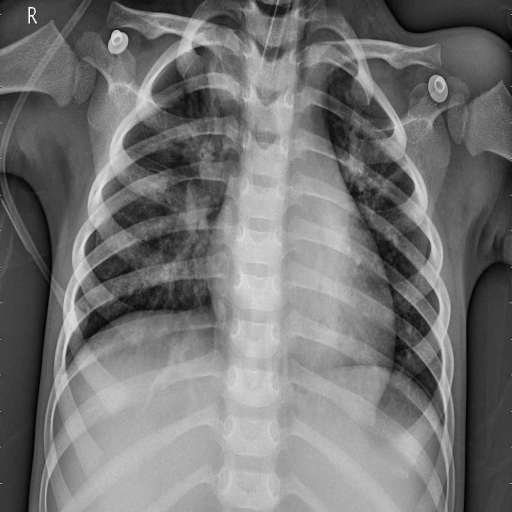
Finding: PNEUMONIA